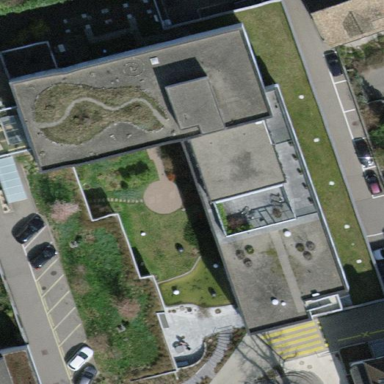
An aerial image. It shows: Hospital building with flat roof.